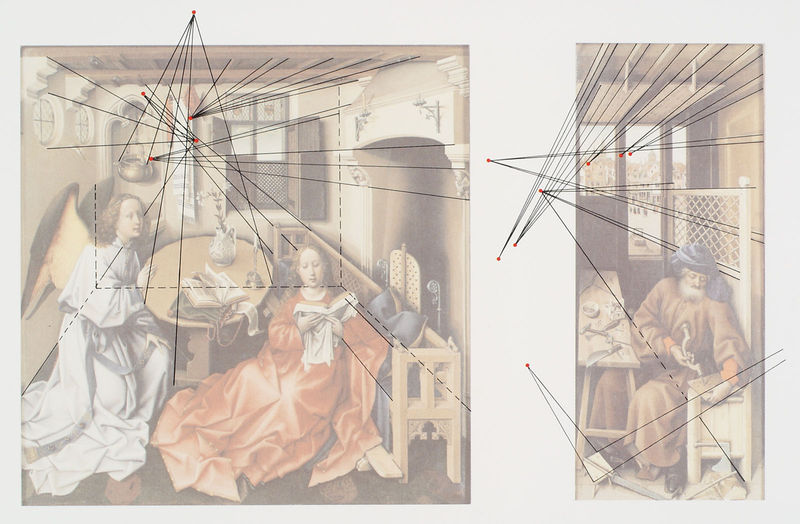
Titel: Tryptichon mit der Verkündigung
Künstler: Robert Campin
Institution: New York, The Metropolitan Museum of  Art
Schlagwörter: mann, weiß, fenster, frau, schwarz, tisch, tür, rot, zaun, blass, bild, innenraum, natur, kamin, engel, papier, perspektive, studie, abstrakt, linien, bank, stube, striche, punkte, buch, punkt, angel, entwurf, werkstatt, zimmermann, dürer, maria, pavillion, josef, verkündigung, erklärung, geist, theorie, gabriel, rogier, van der weyden, mausefalle, lines, chair, flemalle, campin